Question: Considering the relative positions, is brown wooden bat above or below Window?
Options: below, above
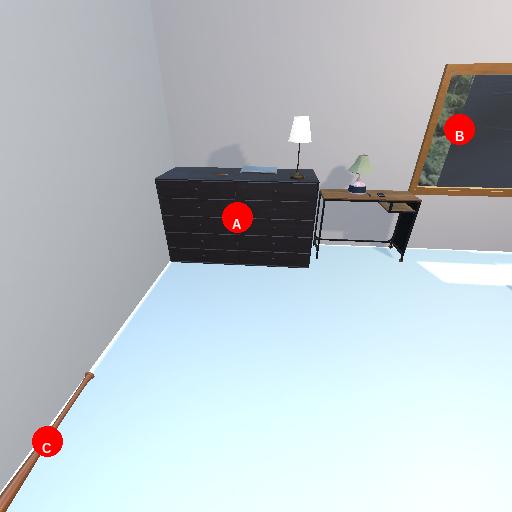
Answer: below